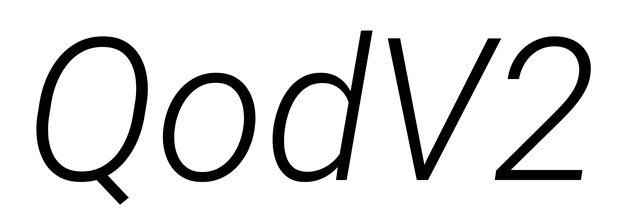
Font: Roboto-Italic_Light_Italic